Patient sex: M
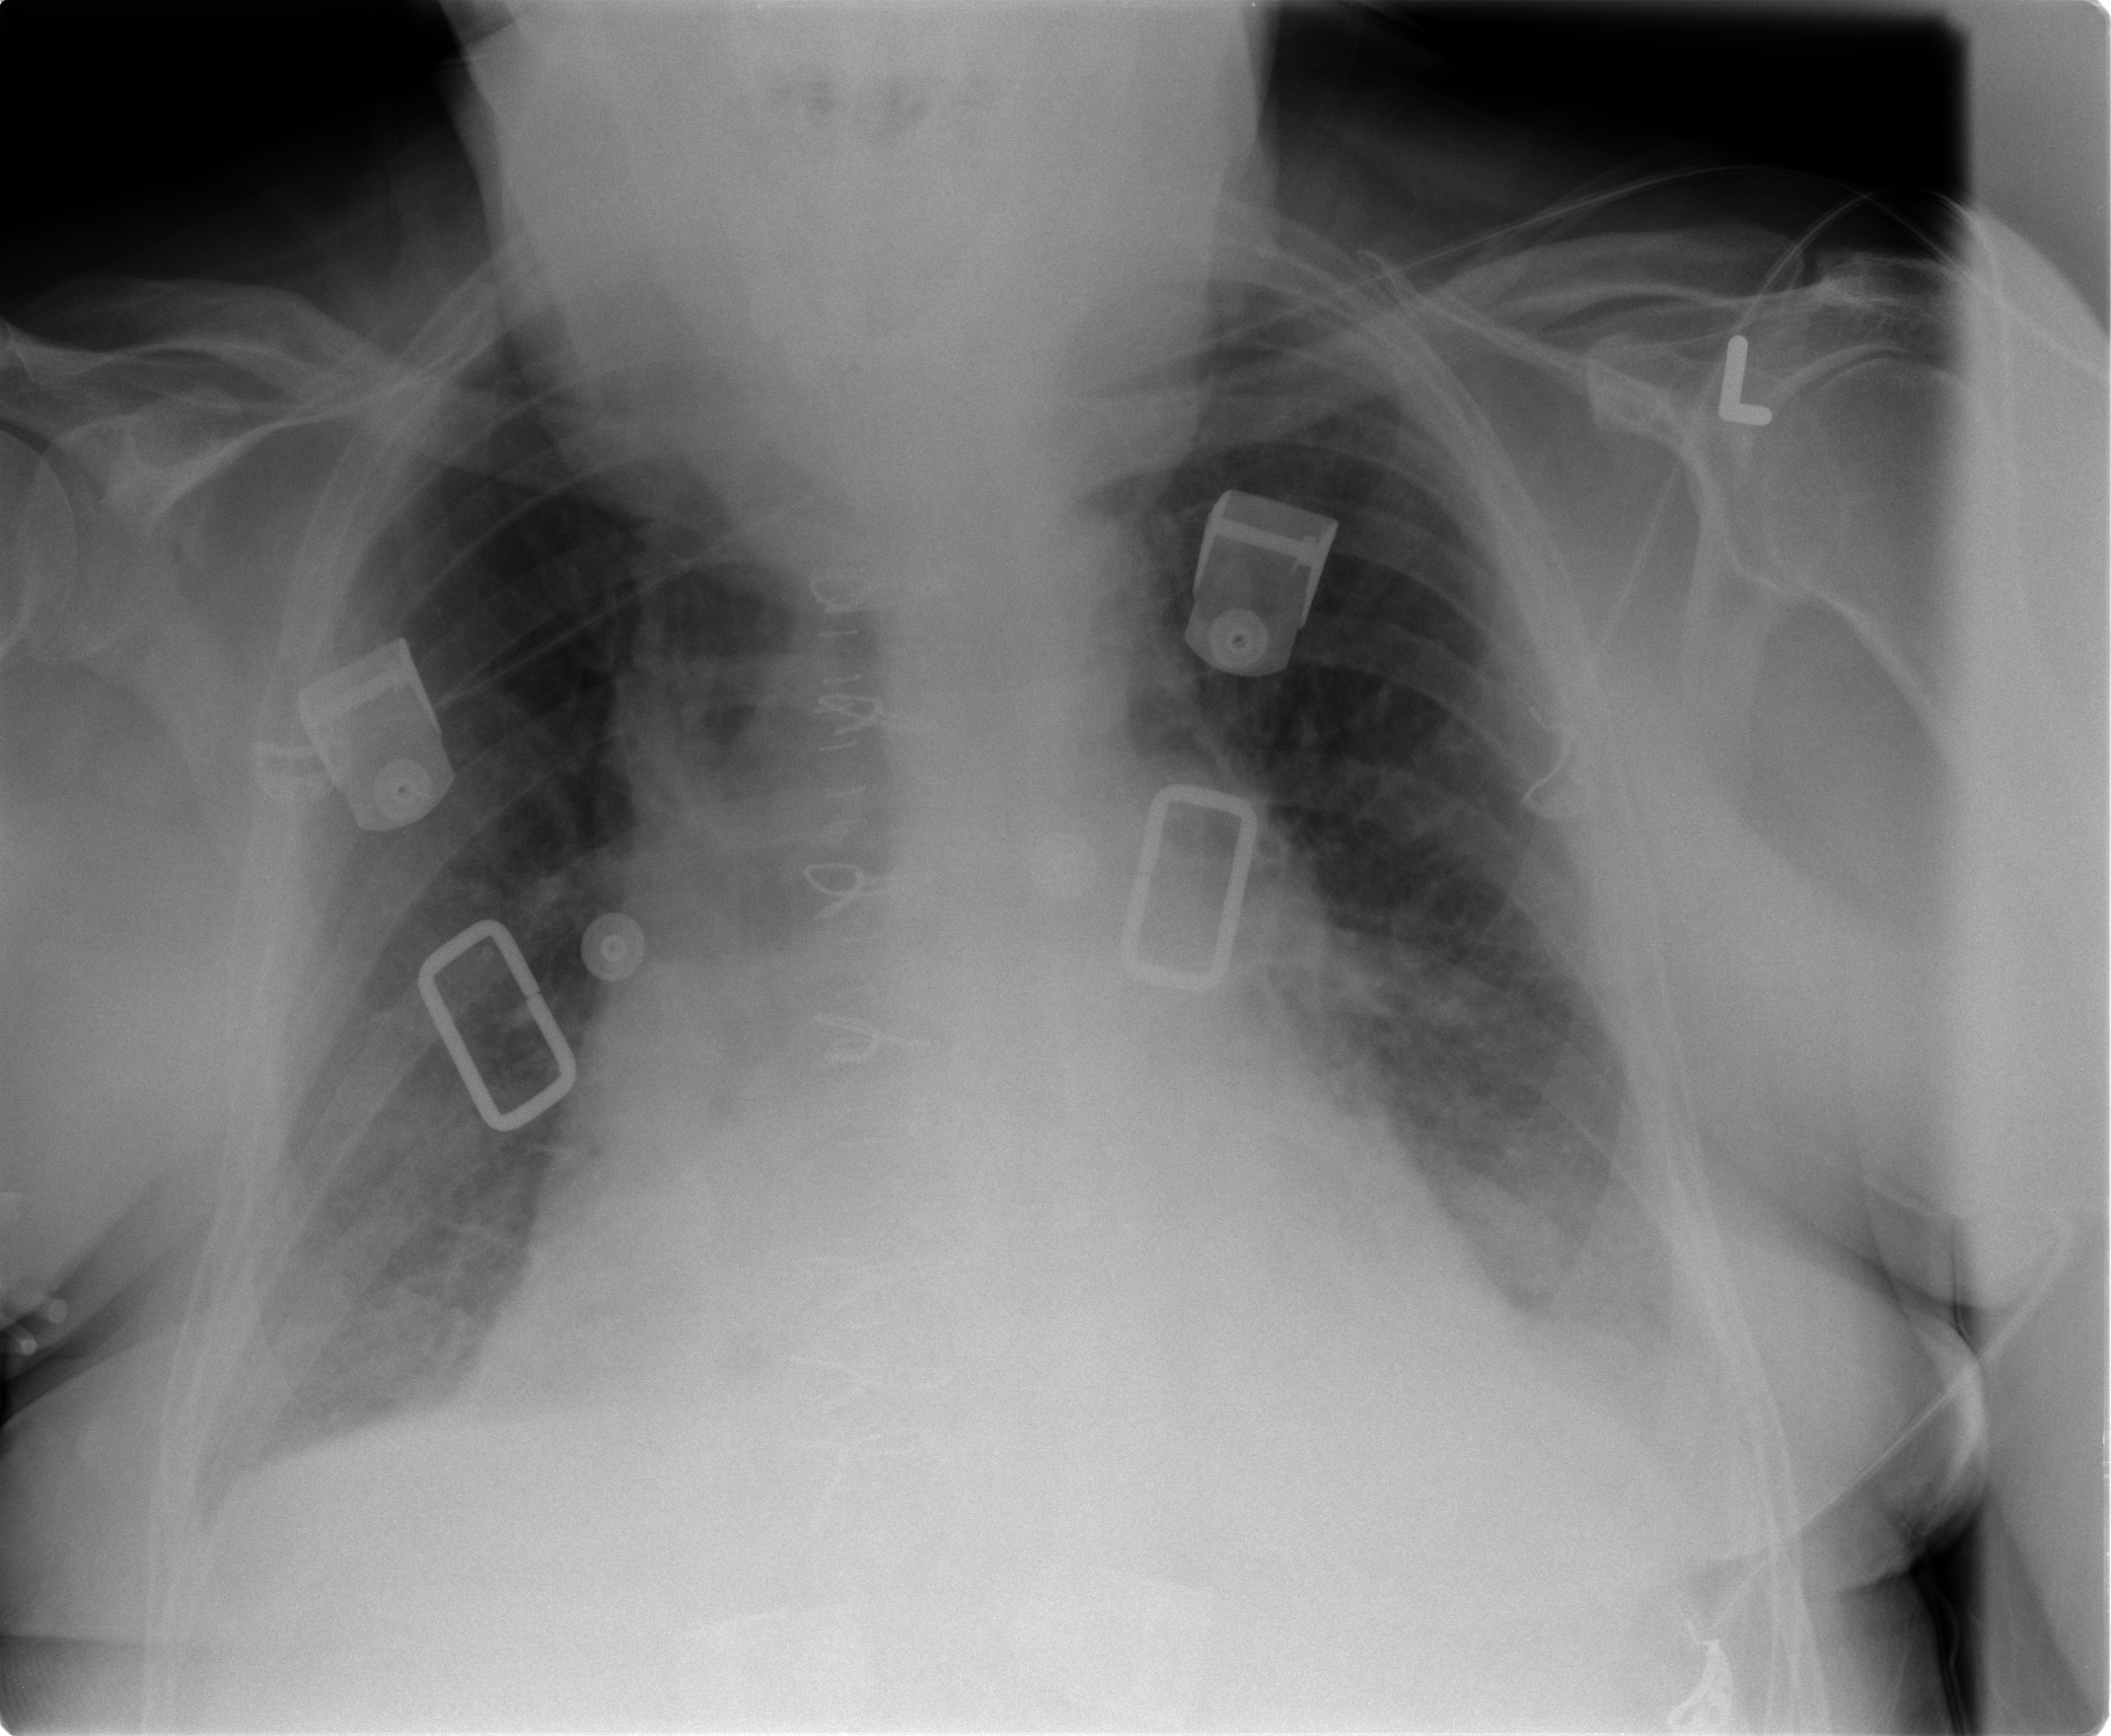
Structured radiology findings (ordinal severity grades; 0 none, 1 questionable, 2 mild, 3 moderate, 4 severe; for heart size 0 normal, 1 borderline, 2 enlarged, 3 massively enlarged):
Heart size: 2
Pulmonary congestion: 0
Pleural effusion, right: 2
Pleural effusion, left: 2
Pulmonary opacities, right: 0
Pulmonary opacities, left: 1
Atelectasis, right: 3
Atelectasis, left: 3